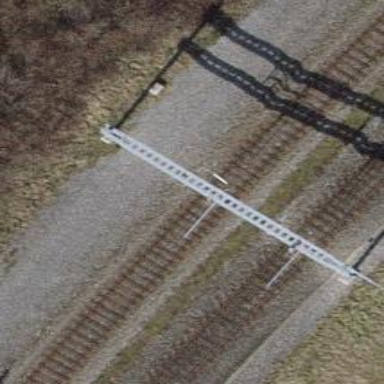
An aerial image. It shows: Single railway track with electrified contact line.